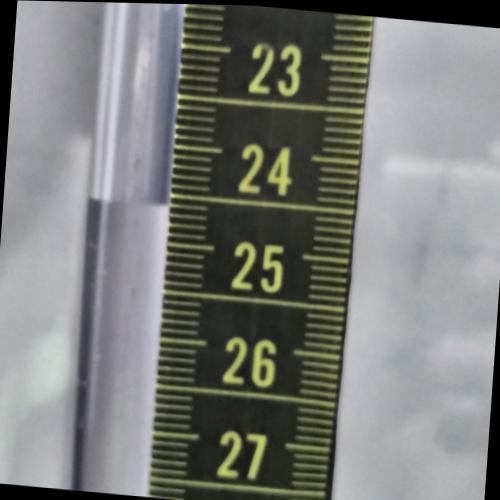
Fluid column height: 24.6 cm